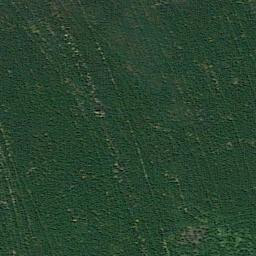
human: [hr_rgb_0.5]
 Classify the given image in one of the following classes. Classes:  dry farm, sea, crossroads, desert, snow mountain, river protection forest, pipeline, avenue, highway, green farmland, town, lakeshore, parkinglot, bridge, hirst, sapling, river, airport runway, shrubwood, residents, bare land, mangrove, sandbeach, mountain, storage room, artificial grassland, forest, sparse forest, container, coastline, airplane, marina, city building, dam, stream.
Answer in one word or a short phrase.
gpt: artificial grassland